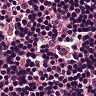
Metastatic tissue present: no